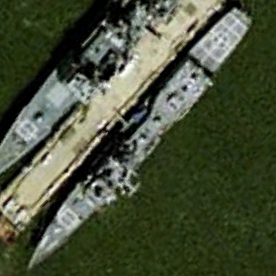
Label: cruiser